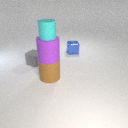
large purple rubber cylinder above large brown rubber cylinder